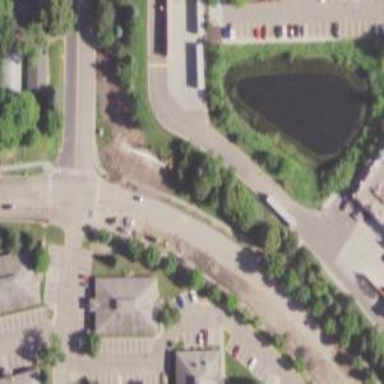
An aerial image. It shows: Crossing on cycleway.